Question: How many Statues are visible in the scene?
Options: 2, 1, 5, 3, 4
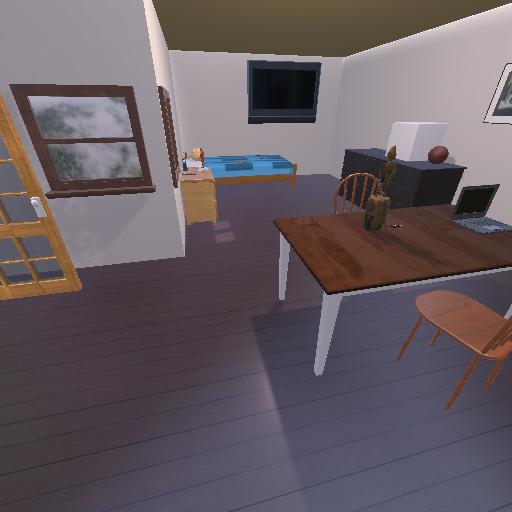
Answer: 2